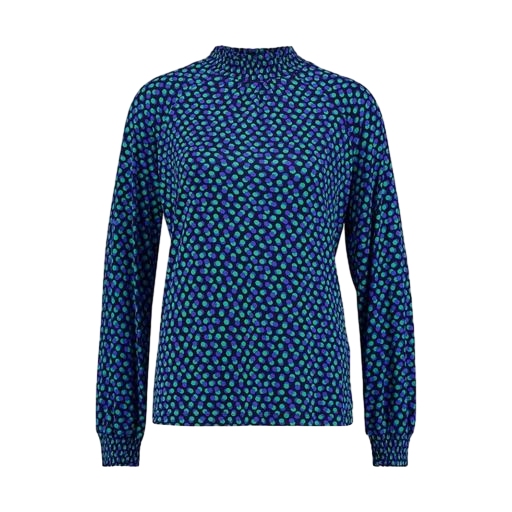
black petite printed mock-neck top only macy, high-neck top, multicolor petite ellie turtle neck jersey top, white background